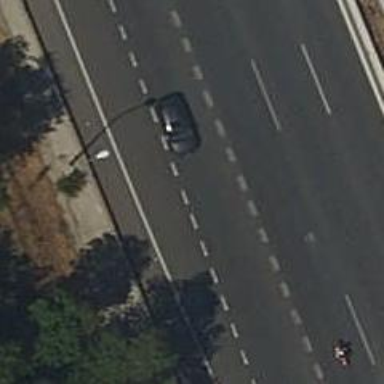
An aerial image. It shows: Motorway.